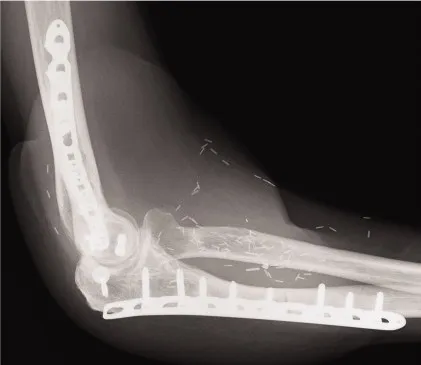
Follow-up radiograph and photograph obtained 2 years after the surgery. Lateral. Radiographs showing bony union of the osteotomy site, with no evidence of osteoarthritic changes at the elbow joint.
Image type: radiology (x_ray)